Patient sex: M
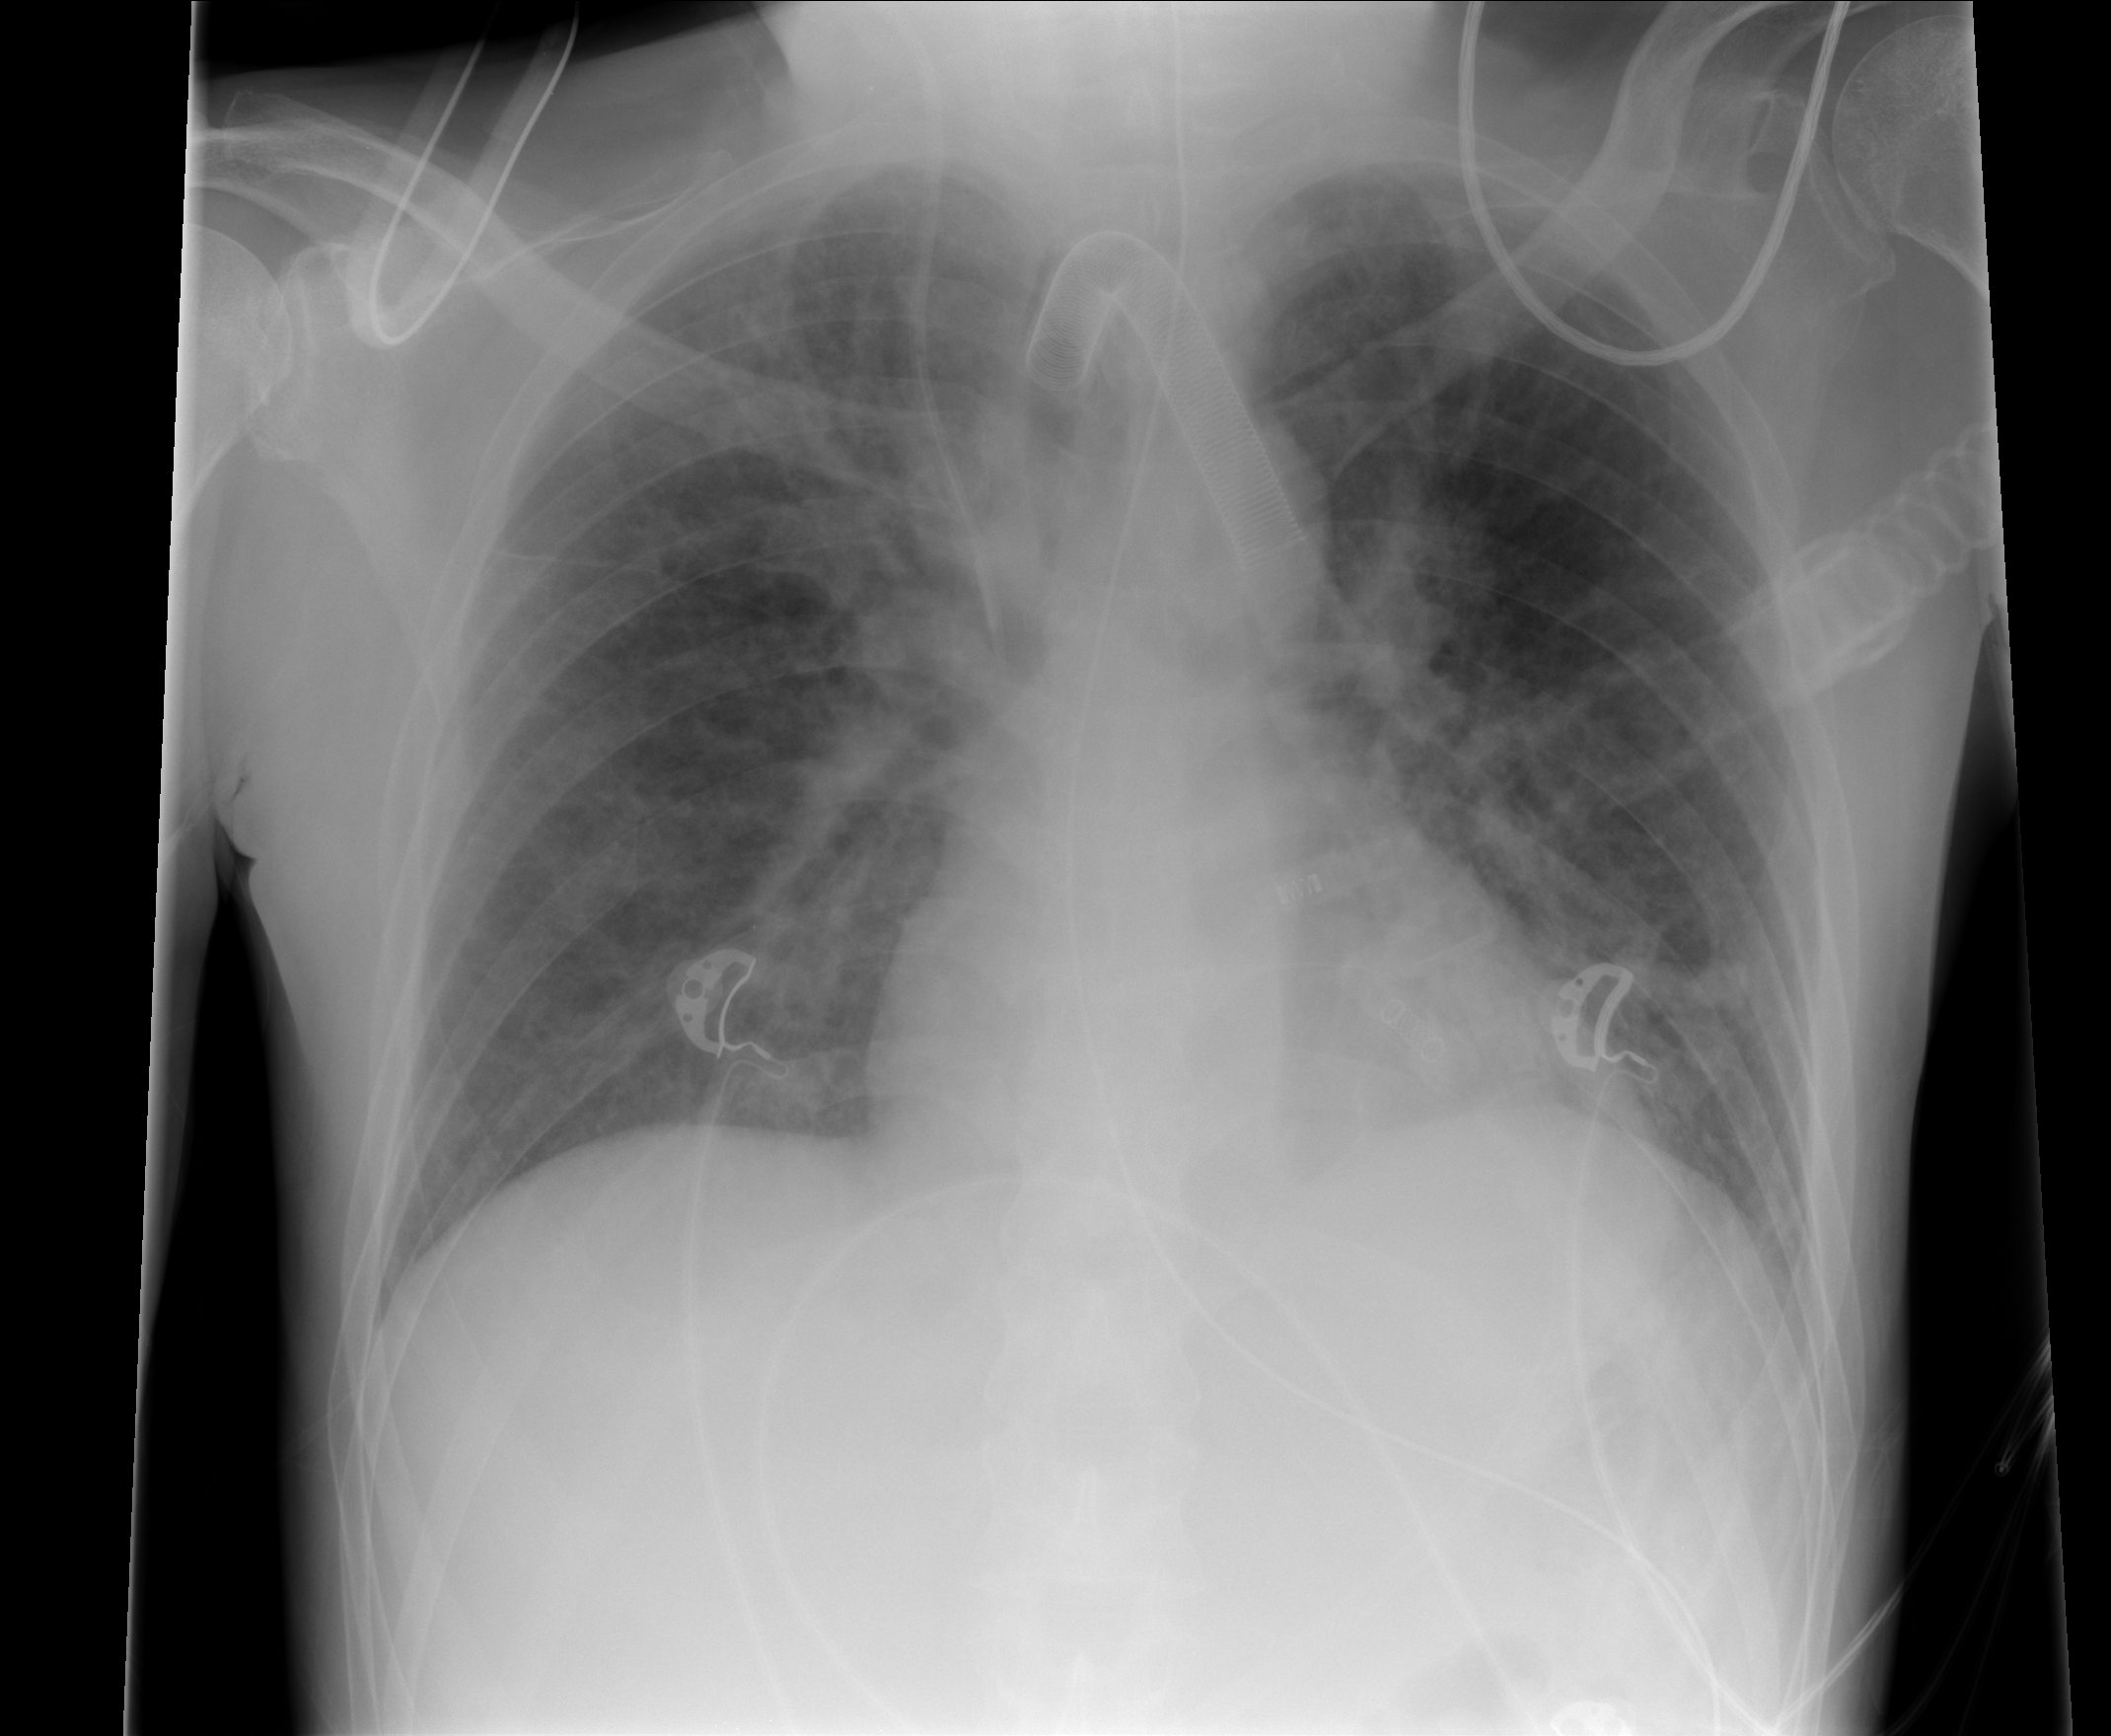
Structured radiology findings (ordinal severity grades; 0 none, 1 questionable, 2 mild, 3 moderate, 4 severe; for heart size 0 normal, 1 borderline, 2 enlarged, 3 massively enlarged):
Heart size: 0
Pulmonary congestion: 0
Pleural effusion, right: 0
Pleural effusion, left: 0
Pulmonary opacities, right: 3
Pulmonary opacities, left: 3
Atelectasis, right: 2
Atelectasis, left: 2